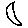
Label: moon